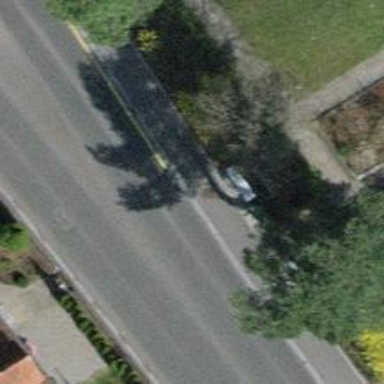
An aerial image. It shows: Asphalt sidewalk along the footway.